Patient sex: F
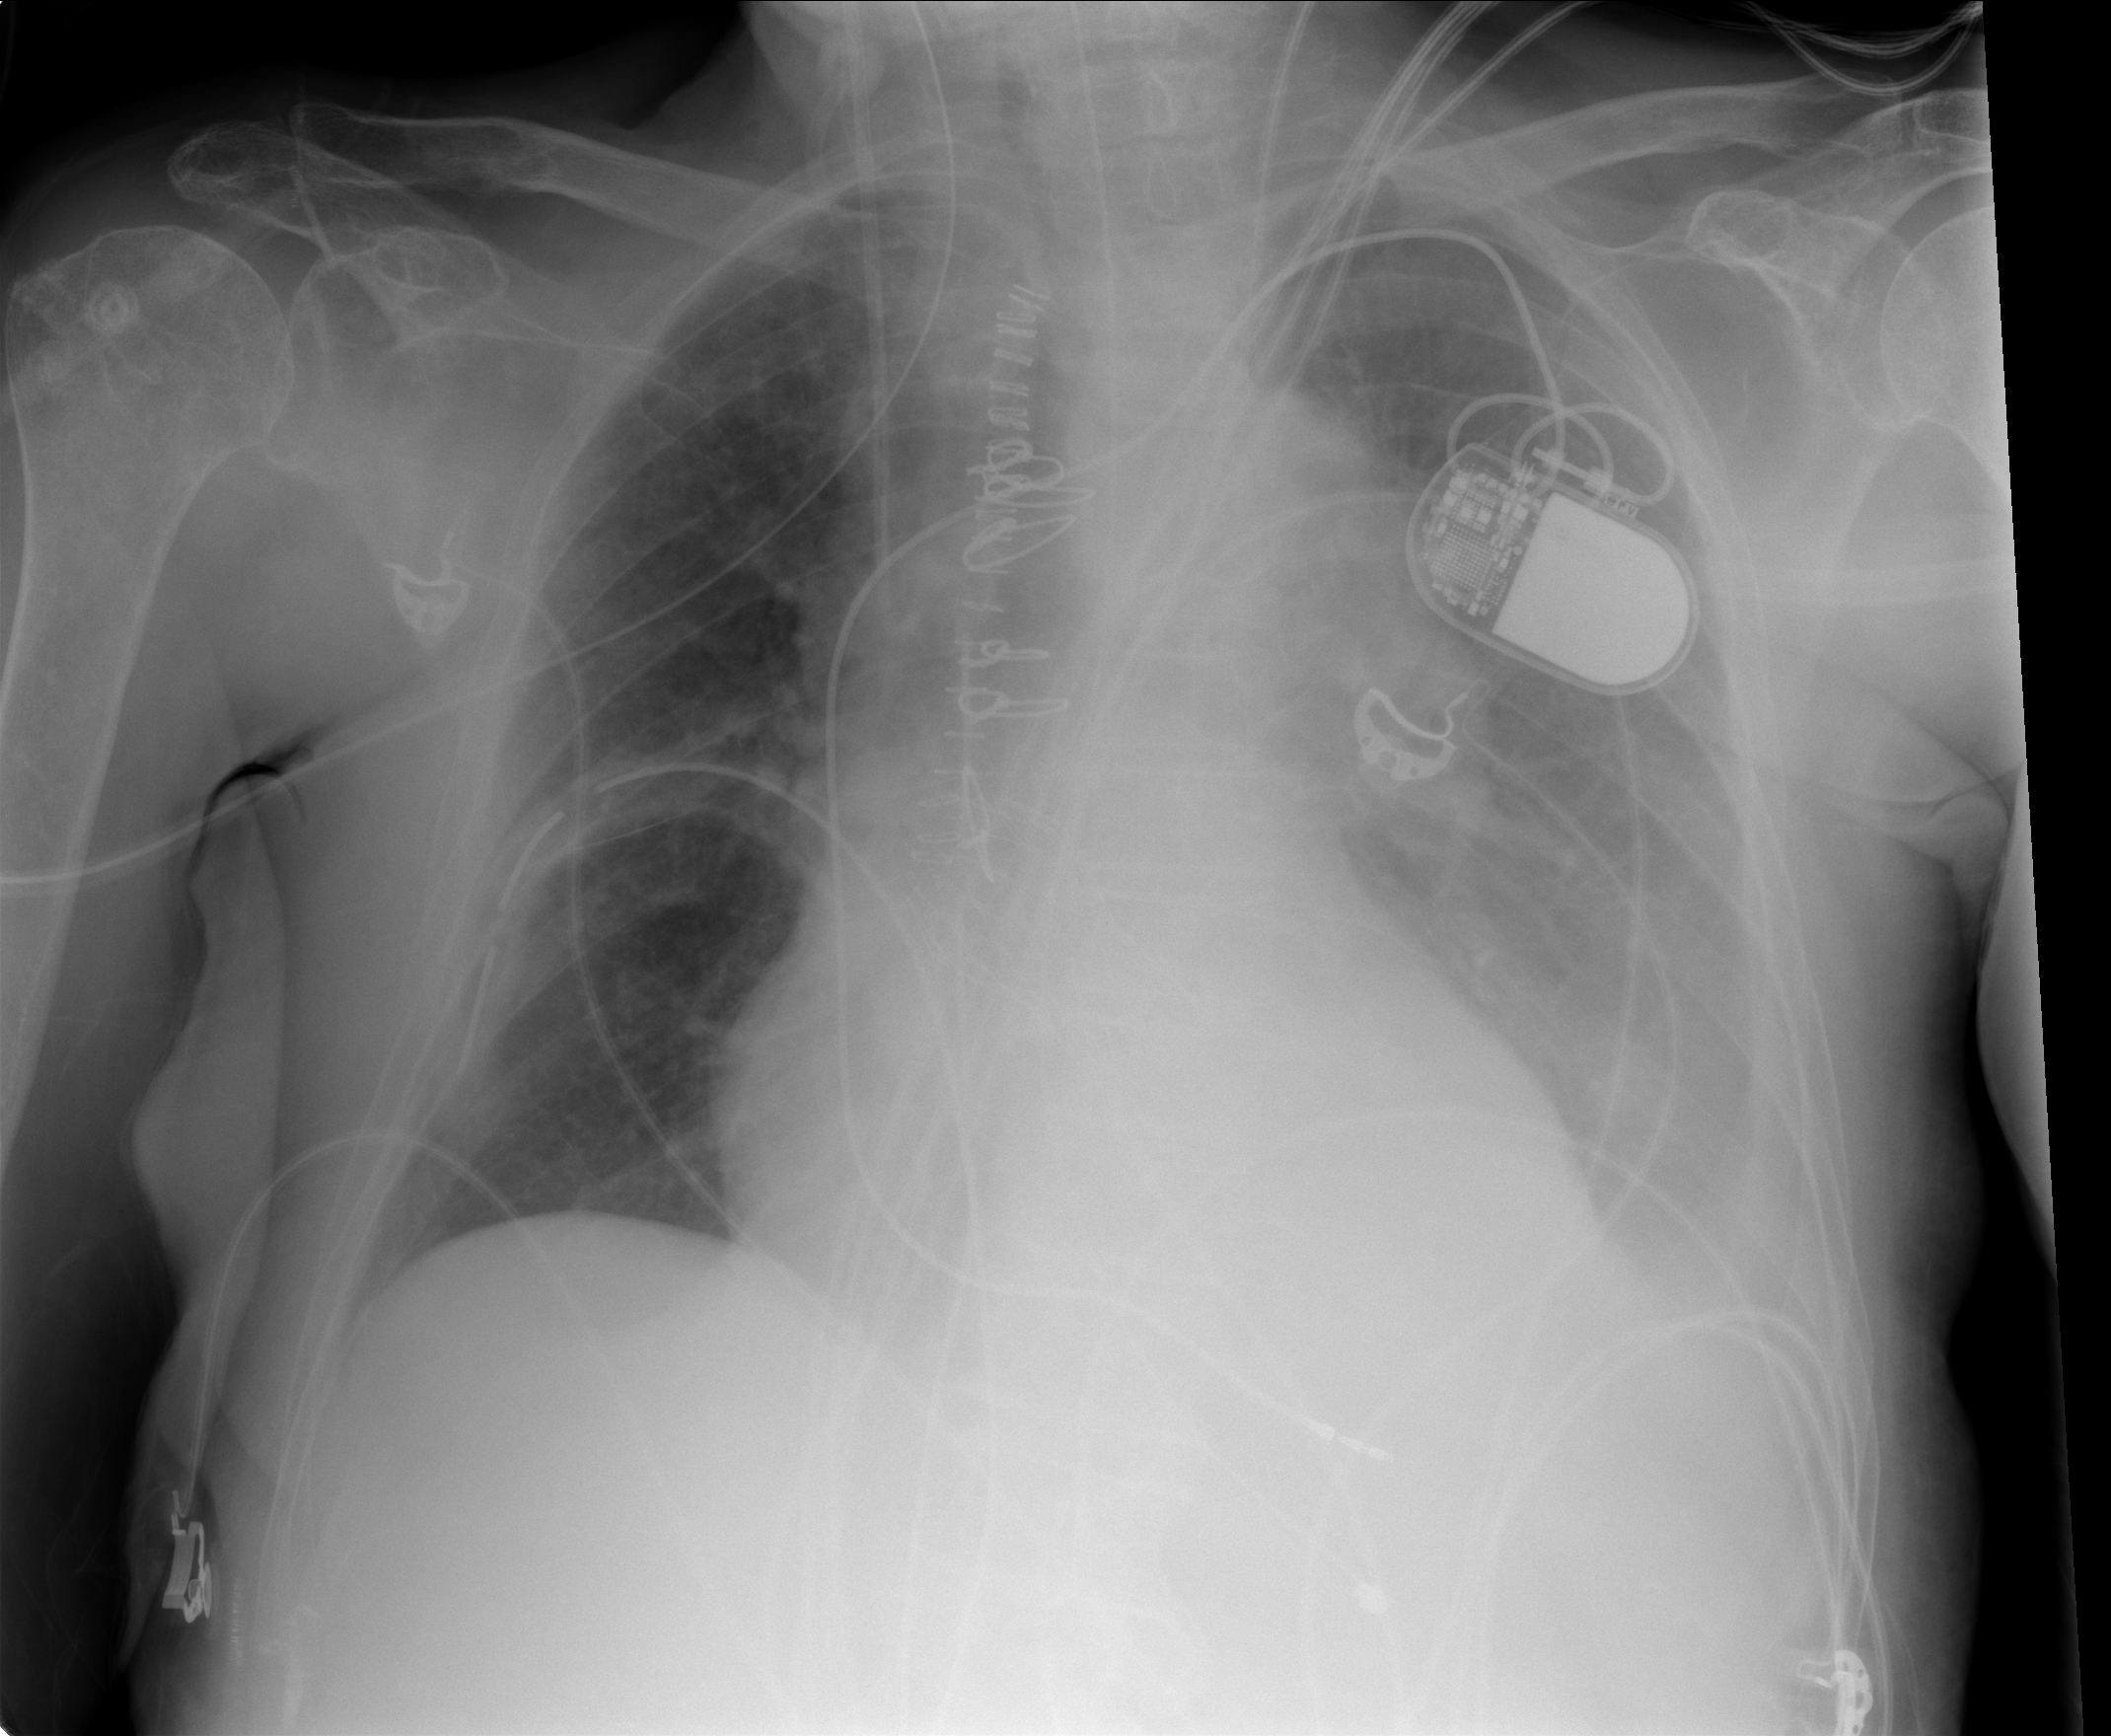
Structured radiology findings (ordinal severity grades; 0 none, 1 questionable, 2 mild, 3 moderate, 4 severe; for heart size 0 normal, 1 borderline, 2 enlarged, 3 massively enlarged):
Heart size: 2
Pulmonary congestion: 2
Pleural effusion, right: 0
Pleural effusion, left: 3
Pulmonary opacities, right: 0
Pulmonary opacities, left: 1
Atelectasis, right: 0
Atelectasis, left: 2